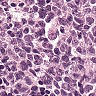
Metastatic tissue present: no